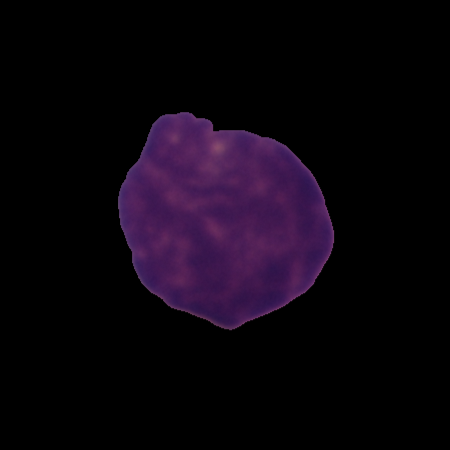
Label: cancer